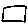
Label: square